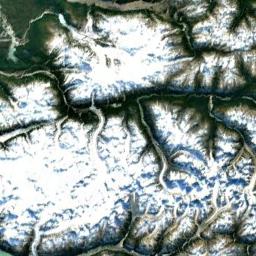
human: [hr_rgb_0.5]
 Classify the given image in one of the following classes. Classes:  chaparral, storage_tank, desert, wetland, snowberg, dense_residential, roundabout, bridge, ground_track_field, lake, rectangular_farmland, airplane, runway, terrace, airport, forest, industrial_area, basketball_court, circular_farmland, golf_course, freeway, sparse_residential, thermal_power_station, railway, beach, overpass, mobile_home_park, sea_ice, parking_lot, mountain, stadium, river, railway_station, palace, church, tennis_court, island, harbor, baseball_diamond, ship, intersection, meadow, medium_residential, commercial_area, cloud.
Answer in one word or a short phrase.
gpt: snowberg